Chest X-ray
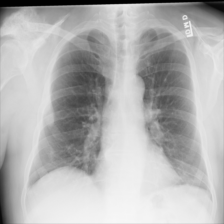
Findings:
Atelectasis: negative
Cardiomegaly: negative
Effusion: negative
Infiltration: negative
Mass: negative
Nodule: negative
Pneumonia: negative
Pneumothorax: negative
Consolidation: negative
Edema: negative
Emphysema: negative
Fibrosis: positive
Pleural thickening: negative
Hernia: negative